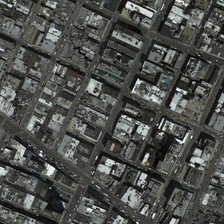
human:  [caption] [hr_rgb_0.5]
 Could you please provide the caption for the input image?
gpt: many crowded buildings are in a dense residential area .

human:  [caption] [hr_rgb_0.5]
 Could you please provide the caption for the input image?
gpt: many crowded buildings are in a dense residential area .

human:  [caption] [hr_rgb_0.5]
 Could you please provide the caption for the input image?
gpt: many crowded buildings are in a dense residential area .

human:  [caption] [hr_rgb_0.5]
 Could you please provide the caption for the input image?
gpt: many crowded buildings are in a dense residential area .

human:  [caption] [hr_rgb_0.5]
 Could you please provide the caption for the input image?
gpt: many crowded buildings are in a dense residential area .